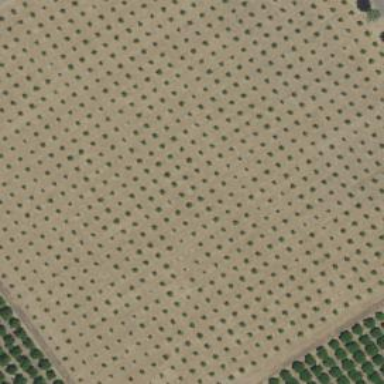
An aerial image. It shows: Orange orchard with rows of vibrant orange trees.